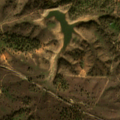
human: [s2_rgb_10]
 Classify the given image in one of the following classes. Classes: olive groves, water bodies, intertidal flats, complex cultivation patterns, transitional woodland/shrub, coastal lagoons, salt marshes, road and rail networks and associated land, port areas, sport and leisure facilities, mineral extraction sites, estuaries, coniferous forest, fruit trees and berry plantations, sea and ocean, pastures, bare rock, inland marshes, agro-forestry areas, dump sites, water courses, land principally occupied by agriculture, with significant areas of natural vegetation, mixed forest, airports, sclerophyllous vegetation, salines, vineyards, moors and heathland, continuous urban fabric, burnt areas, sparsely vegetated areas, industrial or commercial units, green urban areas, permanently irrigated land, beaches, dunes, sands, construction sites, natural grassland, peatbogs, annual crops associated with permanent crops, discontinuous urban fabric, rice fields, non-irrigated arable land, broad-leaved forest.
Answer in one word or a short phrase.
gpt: pastures, agro-forestry areas, broad-leaved forest, transitional woodland/shrub